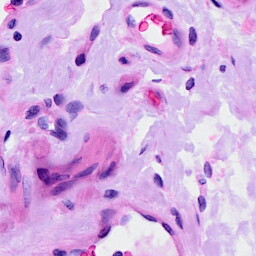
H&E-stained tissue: Ovarian